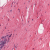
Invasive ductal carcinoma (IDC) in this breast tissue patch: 0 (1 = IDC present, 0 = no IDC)